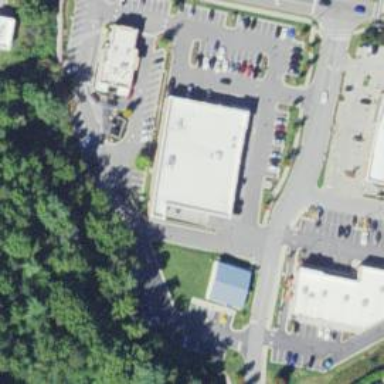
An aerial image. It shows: Building that houses supermarket.